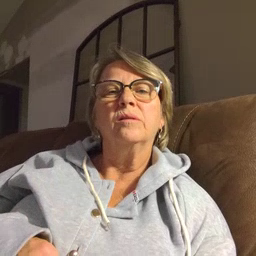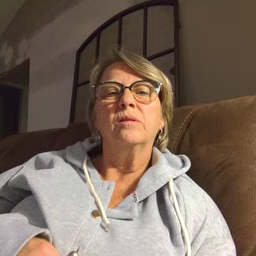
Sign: stuck